Aerial crown-view tile of a tropical tree (Barro Colorado Island, Panama), acquired 20250217:
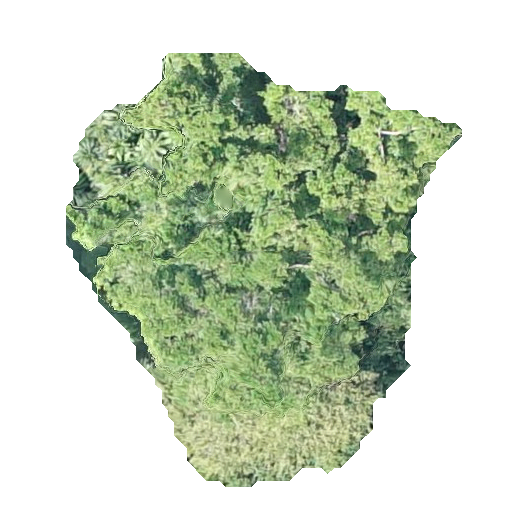
Species: Brosimum alicastrum
GBIF accepted scientific name: Brosimum alicastrum
Crown area: 167.422 m²